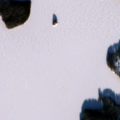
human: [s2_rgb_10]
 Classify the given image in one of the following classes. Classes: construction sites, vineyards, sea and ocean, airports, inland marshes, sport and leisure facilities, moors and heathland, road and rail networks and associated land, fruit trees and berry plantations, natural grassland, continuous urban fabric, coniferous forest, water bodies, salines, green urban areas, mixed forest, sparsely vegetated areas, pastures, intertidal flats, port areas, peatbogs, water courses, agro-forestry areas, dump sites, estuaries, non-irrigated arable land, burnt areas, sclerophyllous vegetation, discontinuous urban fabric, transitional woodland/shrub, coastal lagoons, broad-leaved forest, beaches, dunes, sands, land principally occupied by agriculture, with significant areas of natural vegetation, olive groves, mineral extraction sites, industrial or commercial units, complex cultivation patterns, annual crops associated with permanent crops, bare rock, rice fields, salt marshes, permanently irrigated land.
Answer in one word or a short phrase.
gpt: coniferous forest, mixed forest, water bodies